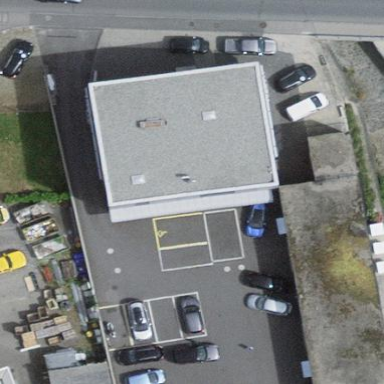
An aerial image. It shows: Building that houses car shop.